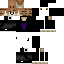
A male human skin with dark skin, wearing brown long hair dressed in a blue tshirt and black pants, featuring a closed mouth.